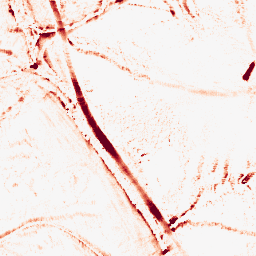
Category: morphological
Decomposition family: morphological_ellipse
Decomposition parameters: operation: opening
width: 10
height: 10
Upsampling method: sinc_blackman
Upsampling parameters: scale: 4
kernel_size: 16
Upsampling scale: 4